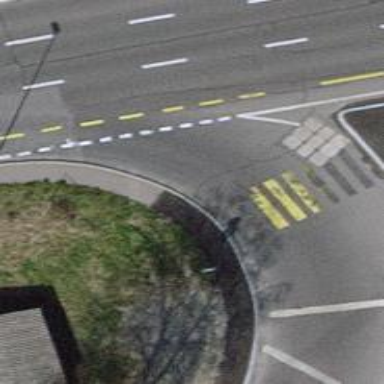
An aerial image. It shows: Sidewalk.